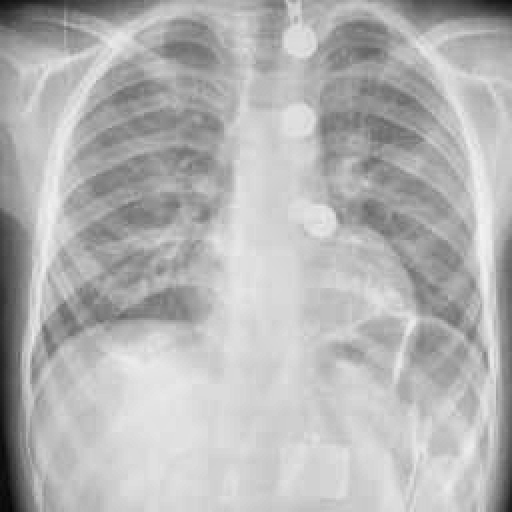
Finding: TUBERCULOSIS